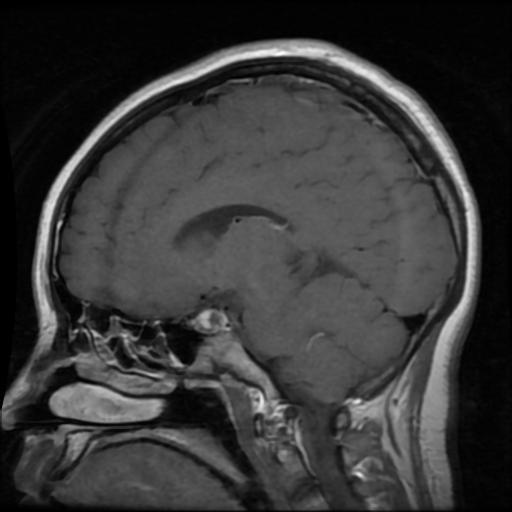
Label: pituitary